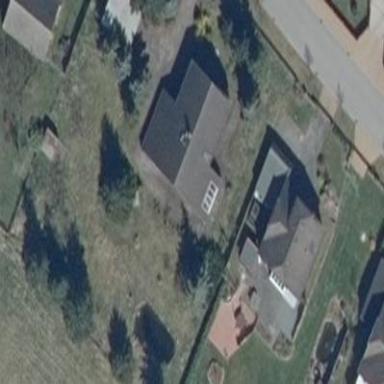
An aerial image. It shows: Simple house.